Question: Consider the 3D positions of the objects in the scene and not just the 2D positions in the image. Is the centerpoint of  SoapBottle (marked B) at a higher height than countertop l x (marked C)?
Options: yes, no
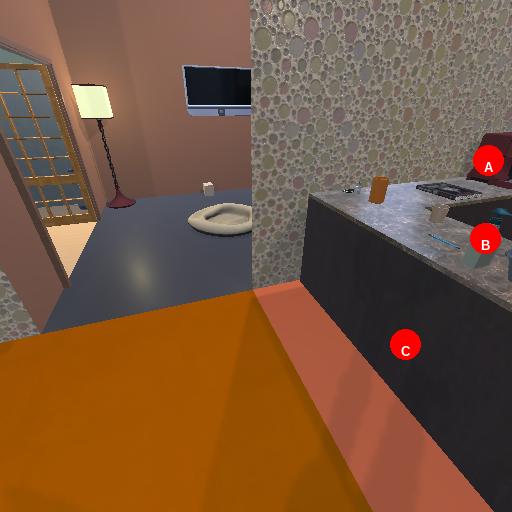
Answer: yes